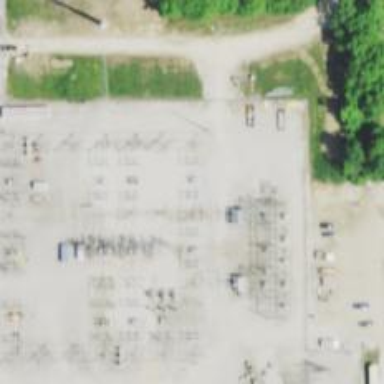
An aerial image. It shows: Switch for power supply.